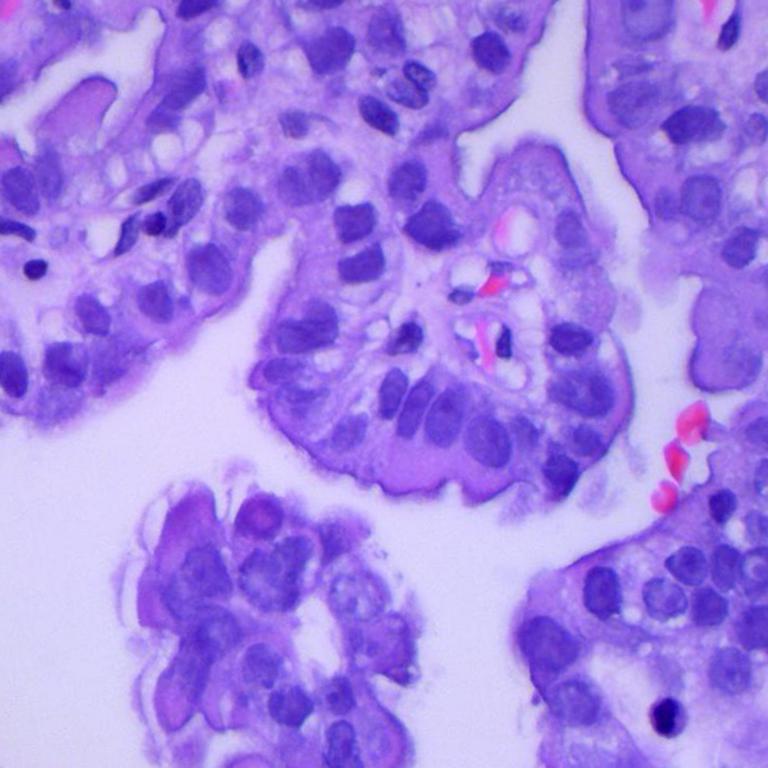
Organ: lung
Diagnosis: adenocarcinomas